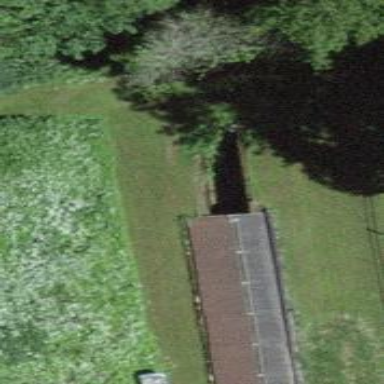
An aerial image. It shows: Retaining wall.